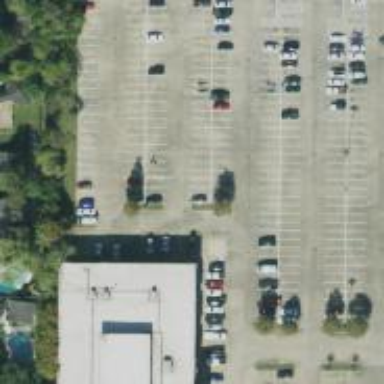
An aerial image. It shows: Parking space.